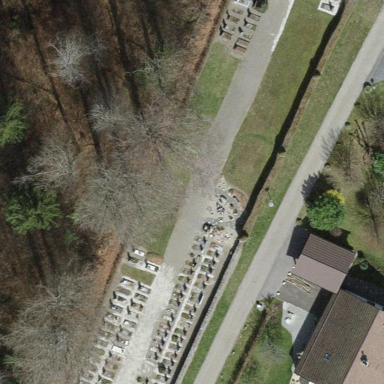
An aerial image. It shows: Cemetery.